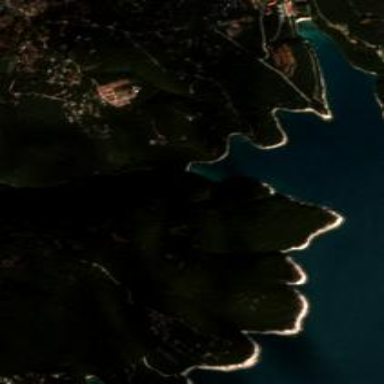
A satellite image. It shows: Beautiful bay with natural surroundings.